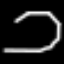
Label: octagon